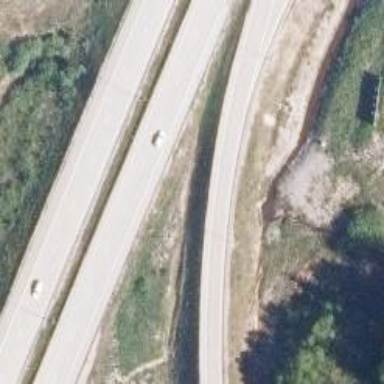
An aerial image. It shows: Asphalt motorway link with tertiary functional class.